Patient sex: F
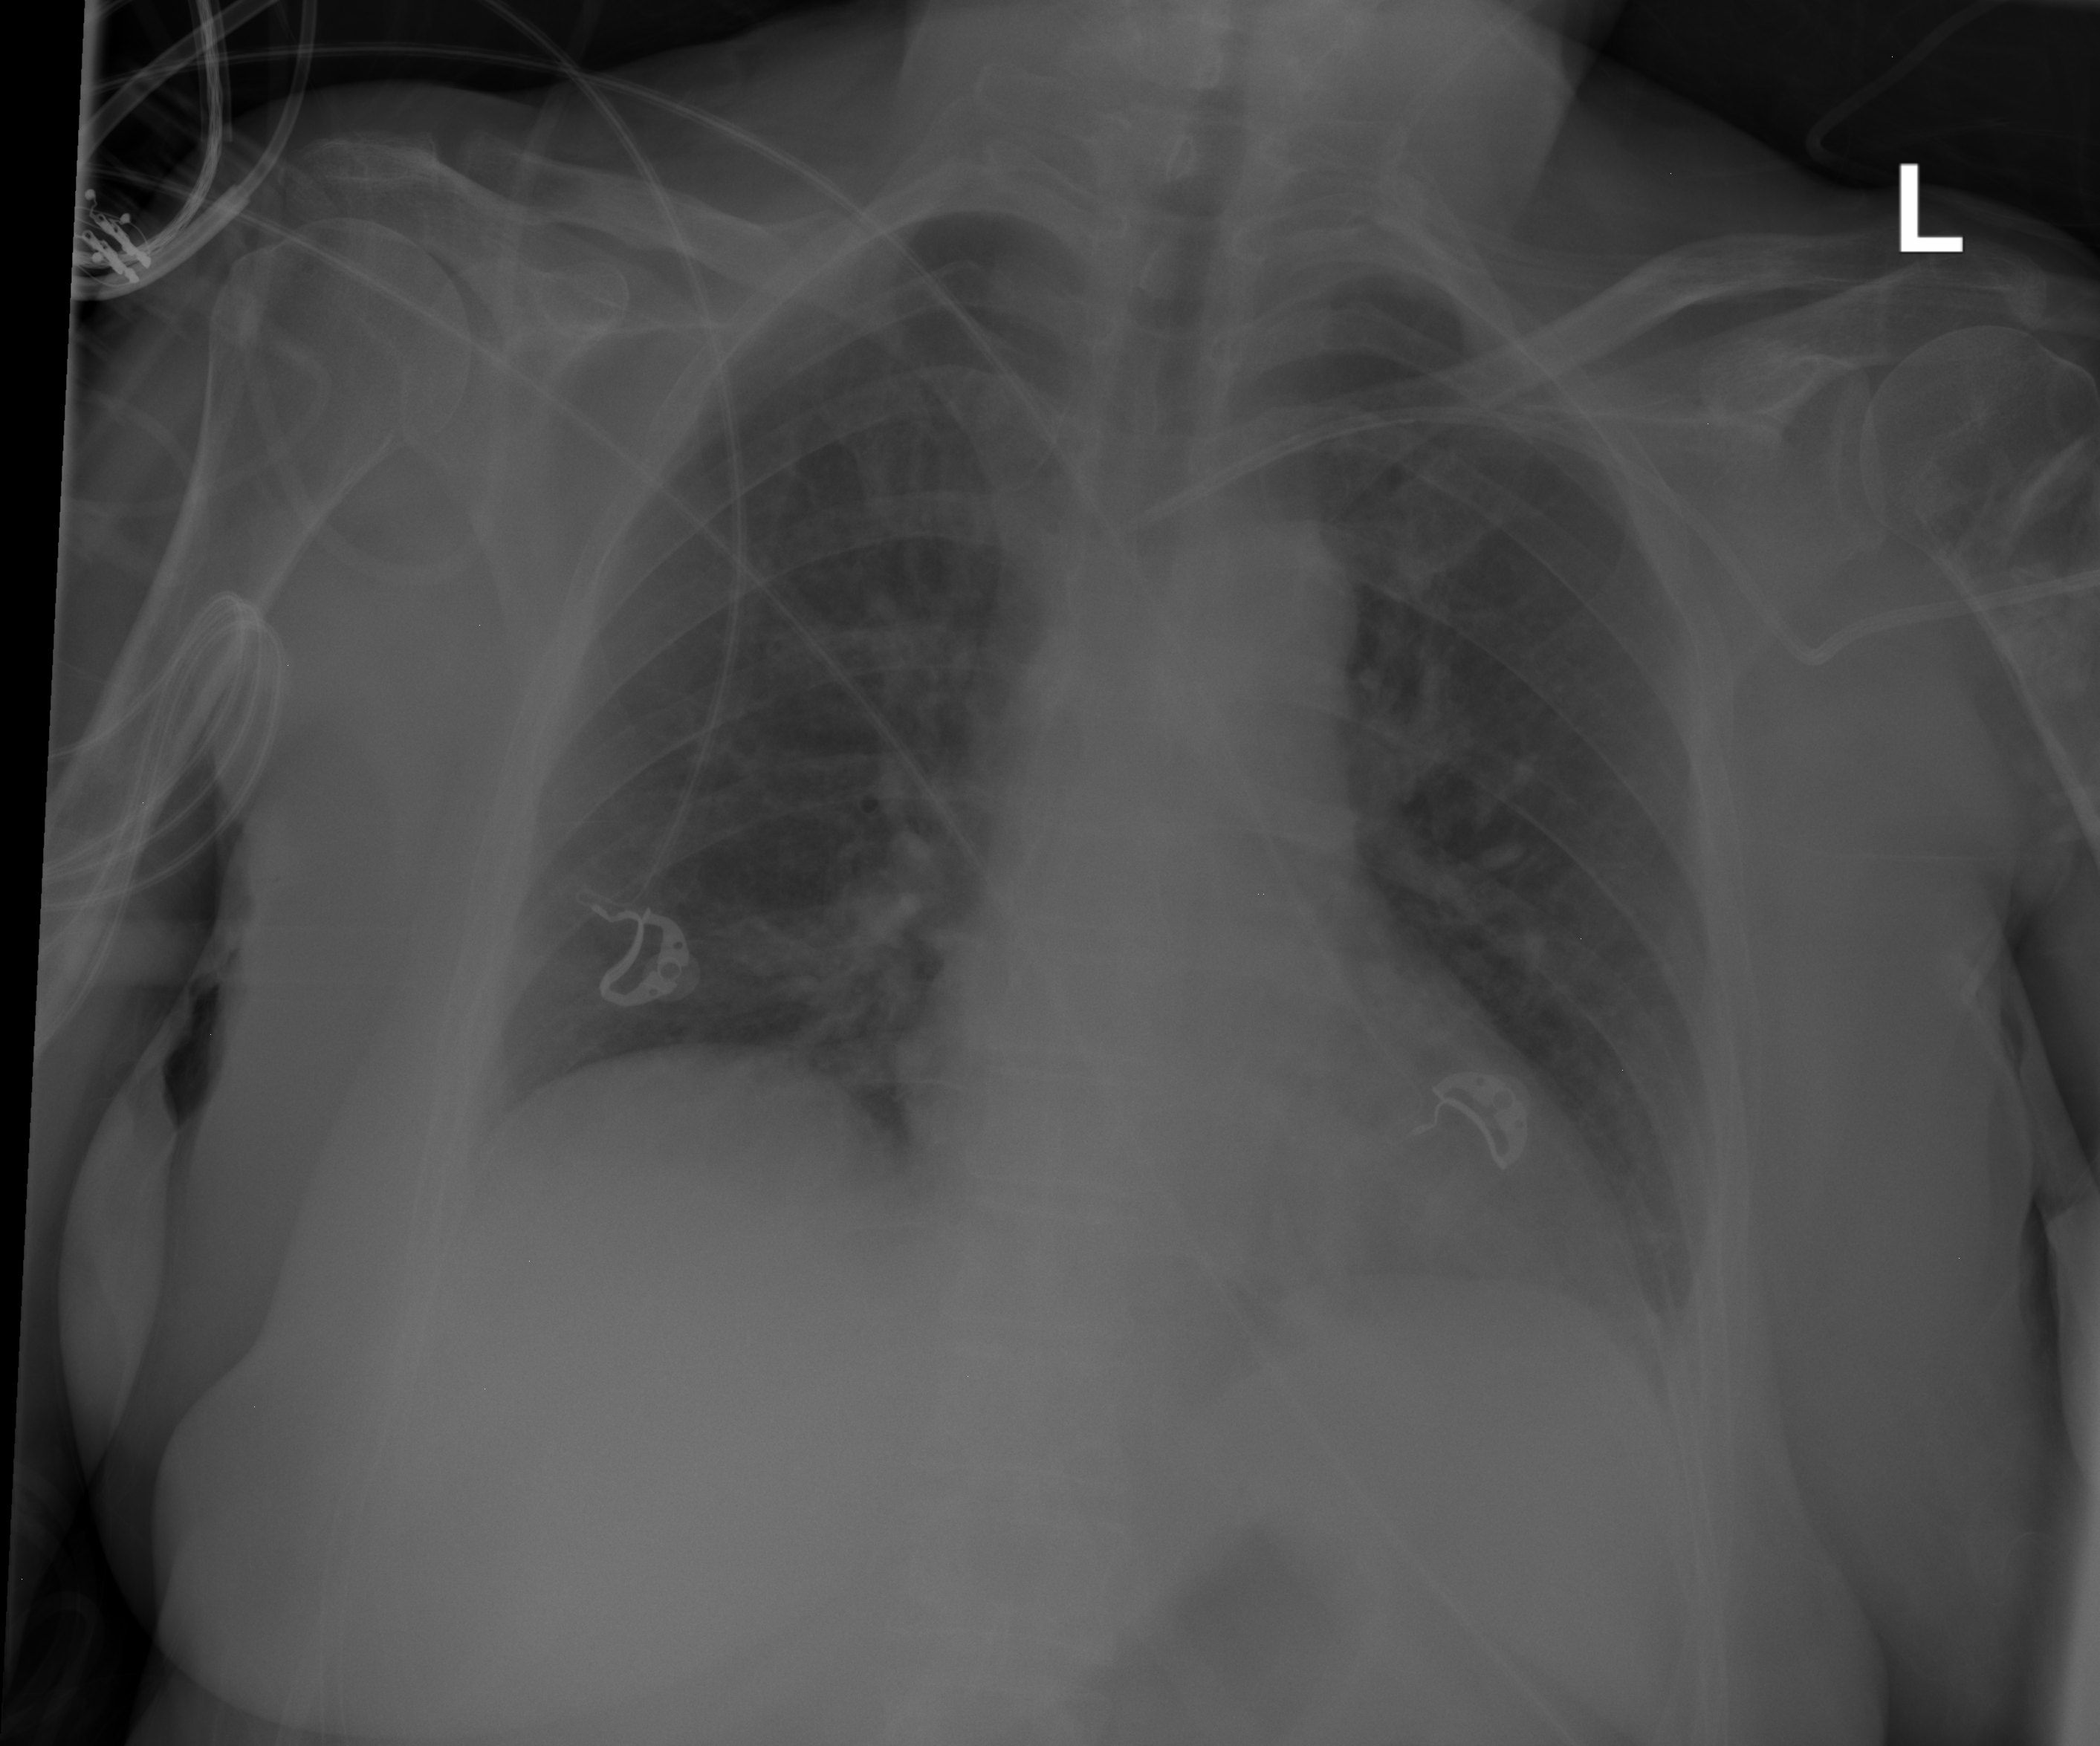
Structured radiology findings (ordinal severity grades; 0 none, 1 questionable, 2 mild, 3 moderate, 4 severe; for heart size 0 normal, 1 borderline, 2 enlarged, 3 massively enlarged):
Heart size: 0
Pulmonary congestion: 0
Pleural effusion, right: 0
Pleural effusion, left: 1
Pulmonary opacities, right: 0
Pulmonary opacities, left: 0
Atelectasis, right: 0
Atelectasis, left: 0